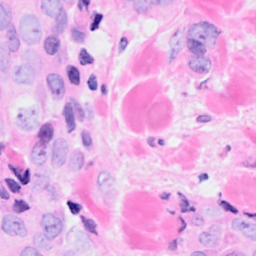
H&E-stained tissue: Breast